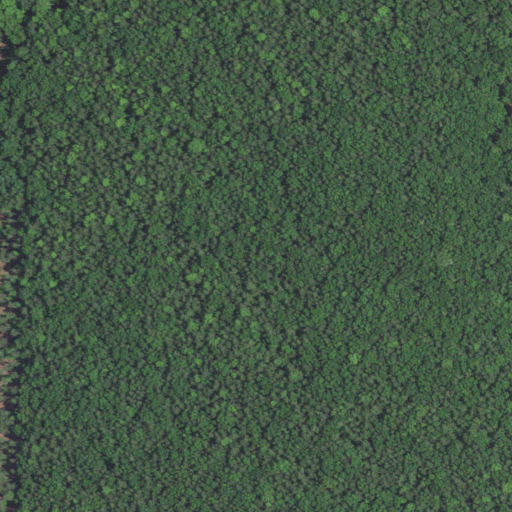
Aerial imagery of mountain in North Carolina named Jenny Wright Mountain containing mixed forest, deciduous forest, and evergreen forest